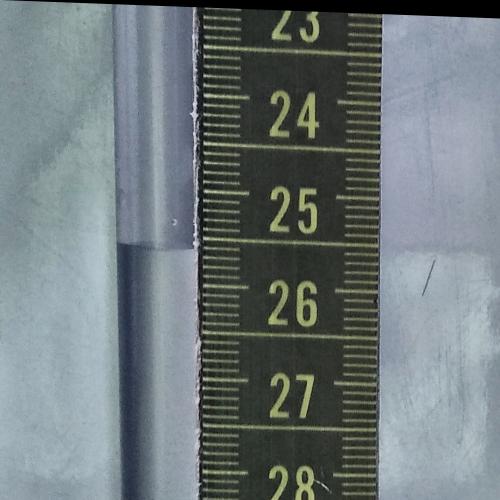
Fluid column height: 25.6 cm